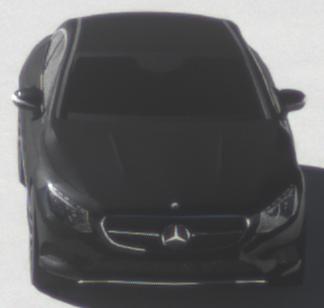
Make: Mercedes-Benz
Model: S 400 Coupé
Detailed model: S-Class (217) Coupé
Model produced from: 2015/10
Model produced until: 2017/09
Doors: 2
Color: black
Road condition: dry road
Daytime: morning or afternoon
Contrast: high contrast